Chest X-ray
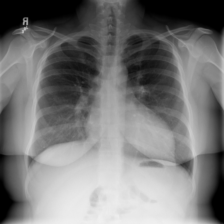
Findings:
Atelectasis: negative
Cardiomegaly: negative
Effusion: negative
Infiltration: negative
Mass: negative
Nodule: negative
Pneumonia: negative
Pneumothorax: negative
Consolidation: negative
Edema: negative
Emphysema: negative
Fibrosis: negative
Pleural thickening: negative
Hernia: negative